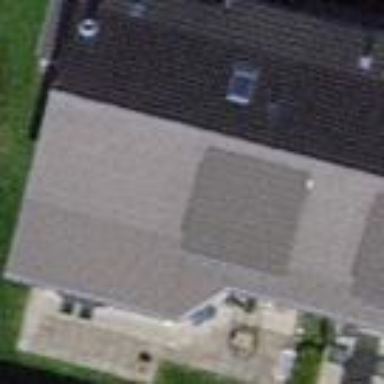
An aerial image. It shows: Semi-detached house.